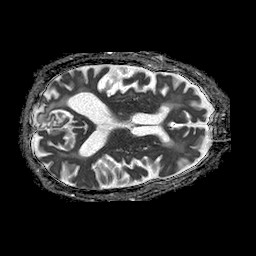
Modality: ADC
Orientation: axial
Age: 76
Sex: male
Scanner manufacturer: philips
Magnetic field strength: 1.5 T
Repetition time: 4.6 s
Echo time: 0.08826 s